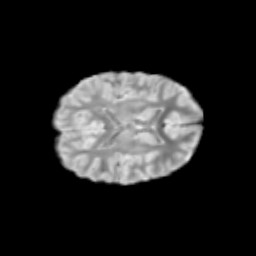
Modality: T2w
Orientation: axial
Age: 10
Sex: female
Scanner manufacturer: siemens
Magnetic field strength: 3 T
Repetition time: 3.8 s
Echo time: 0.07 s